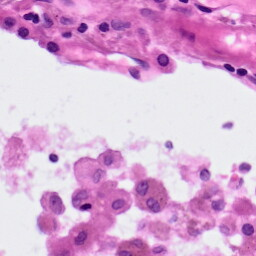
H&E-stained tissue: Lung